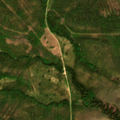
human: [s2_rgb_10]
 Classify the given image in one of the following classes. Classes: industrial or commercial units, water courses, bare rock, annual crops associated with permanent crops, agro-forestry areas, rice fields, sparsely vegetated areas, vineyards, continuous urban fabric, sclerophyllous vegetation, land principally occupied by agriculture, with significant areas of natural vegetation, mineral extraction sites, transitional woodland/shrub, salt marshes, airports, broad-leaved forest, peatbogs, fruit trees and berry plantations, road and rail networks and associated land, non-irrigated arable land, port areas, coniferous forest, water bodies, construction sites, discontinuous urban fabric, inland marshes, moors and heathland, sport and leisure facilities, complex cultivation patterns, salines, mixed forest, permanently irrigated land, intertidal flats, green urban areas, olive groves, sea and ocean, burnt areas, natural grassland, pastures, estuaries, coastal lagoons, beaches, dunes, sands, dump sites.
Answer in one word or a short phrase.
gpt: coniferous forest, mixed forest